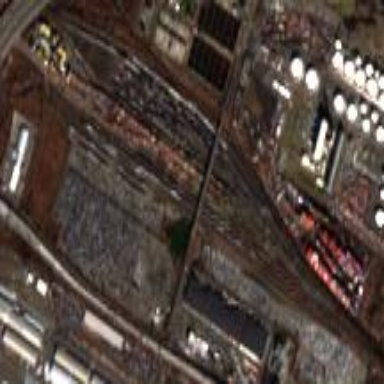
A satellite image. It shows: Railway yard.